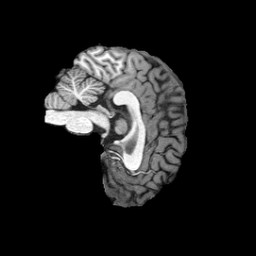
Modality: T1w
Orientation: sagittal
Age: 21
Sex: female
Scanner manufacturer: siemens
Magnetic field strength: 3 T
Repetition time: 2.5 s
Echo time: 0.00222 s